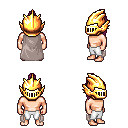
a pixel art fantasy rpg character, male body template, human, light skin, gray cape, white pants, pink long topknot hairstyle, gold helm, four views (front, back, left, right), 2x2 character sprite sheet, small pixel art, hard edges, no anti-aliasing